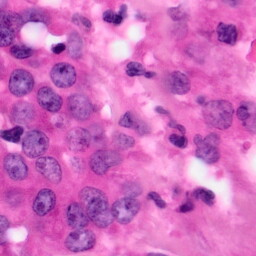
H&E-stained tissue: Pancreatic